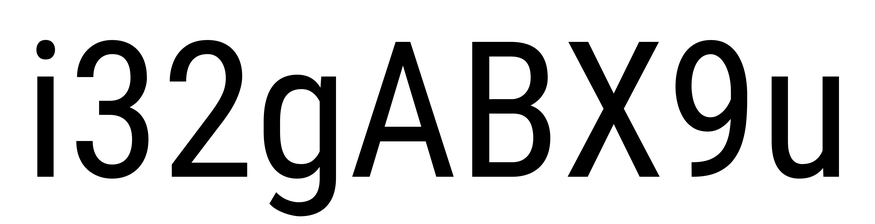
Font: Roboto_Condensed_Regular